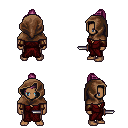
a pixel art fantasy rpg character, male body template, human, dark skin, red robe, teal pants, pink short topknot hairstyle, cloth hood, leather bracers, dagger, four views (front, back, left, right), 2x2 character sprite sheet, small pixel art, hard edges, no anti-aliasing